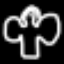
Label: angel